Question: I have this code that display a triangle filled with a gradient.
'''
from mpl_toolkits.mplot3d import axes3d
import matplotlib.pyplot as plt
import numpy as np
fig = plt.figure()
ax = fig.gca(projection='3d')
X, Y = np.meshgrid(np.linspace(0,1), np.linspace(0,1))
Z = 1.-X-Y
Z[Z<0] = 0
cset = ax.contourf(X, Y, Z, zdir='x', levels=np.linspace(0,1),offset=0, cmap=plt.cm.jet)
ax.set_xlabel('X')
ax.set_xlim(0, 1)
ax.set_ylabel('Y')
ax.set_ylim(0,1)
ax.set_zlabel('Z')
ax.set_zlim(0,1)
plt.show()
'''
How can I have the gradient "slices" in the other "direction"?
I mean, the gradient should look like this:

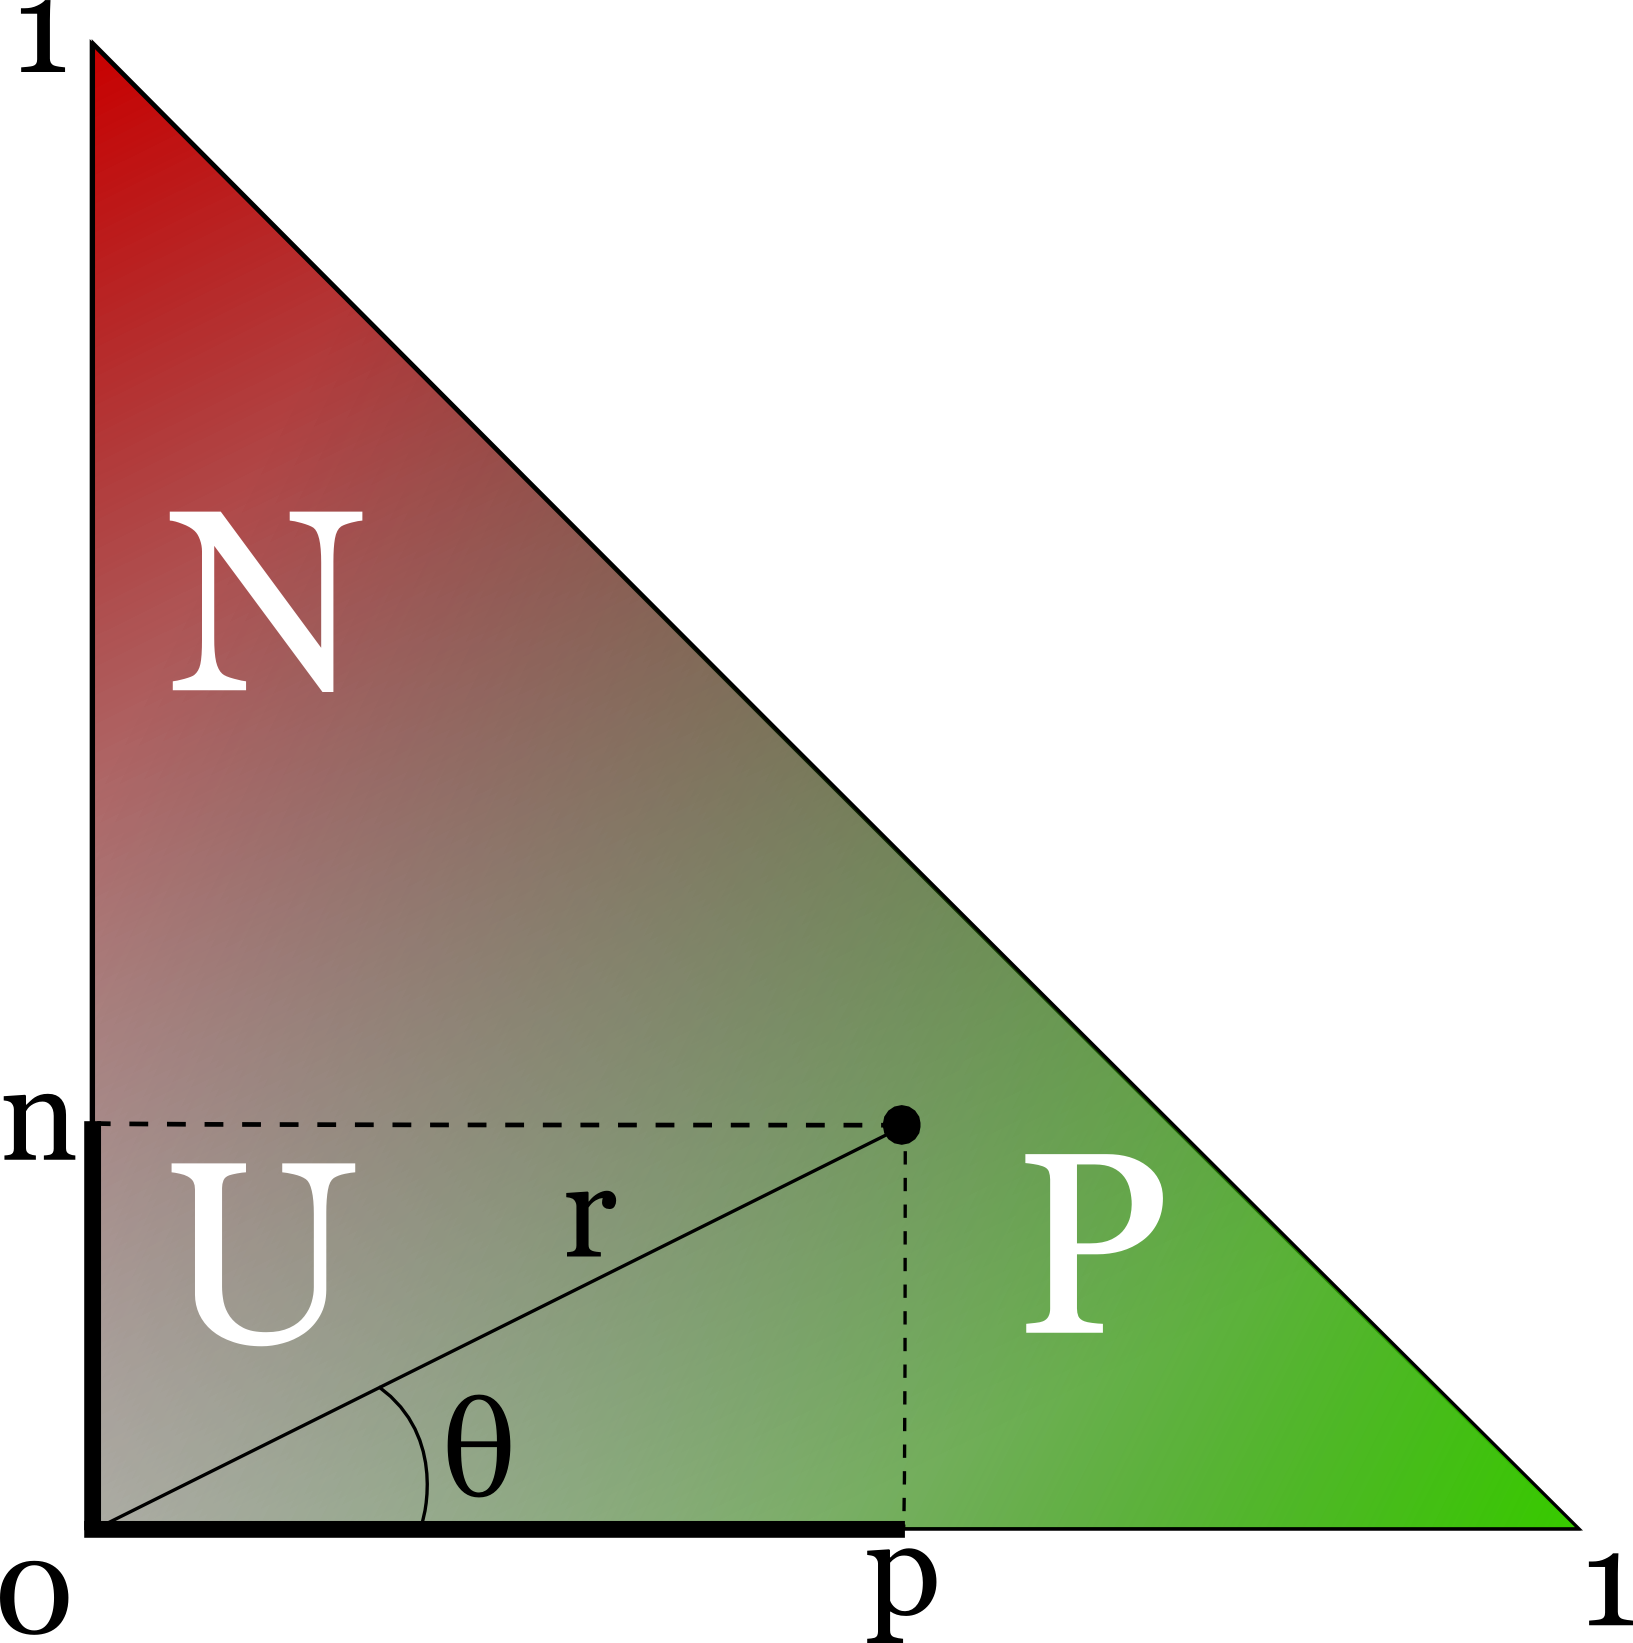
Answer: The answer to this question has already been given here:
<URL>
where I show two ways of producing a gradient fill in a 3D triangle using 'contourf' and 'plot_surface'.